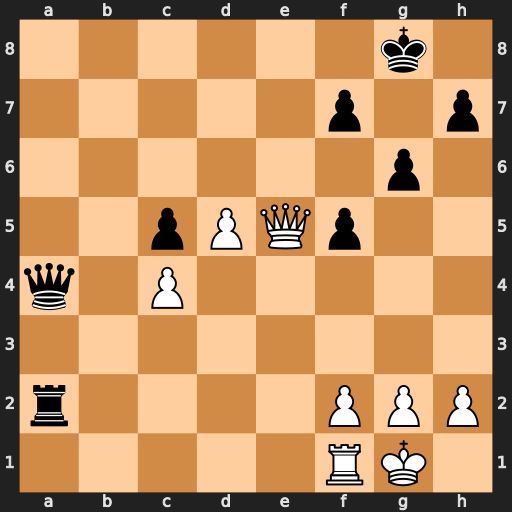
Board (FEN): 6k1/5p1p/6p1/2pPQp2/q1P5/8/r4PPP/5RK1
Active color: w
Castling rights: -
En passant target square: -
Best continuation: Rb1 Qb4 Rxb4